Question: I have tried most of the related 'XML*' colour options from the 'Fonts and Colors' but can not seem to find the correct one that changes the colour of the blue text in the picture below. In addition, none of them have a blue(or related) colour associated with them. This blue text appears for all 'name' attributes.
The snippet is from an 'app.config' file. What is the correct 'Fonts and Colors' option I can use to change the colour of the 'name' value?

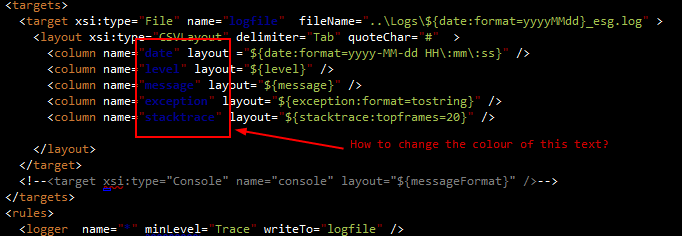
Answer: I've just done some tests and changing the "XML Attribute Value" foreground colour to bold and purple seems to work using this test XML
'''
<targets>
<column name="test" layout="${}"/>
</targets>
'''
In visual studio it looks like this

If you've tried that and it doesn't work then maybe one of your plugins is interfering, in this case try disabling all your extensions and see if that fixes the problem.
---
Since this pointed me in the correct direction, it would that the 'VSCommands' extension adds additional options for Fonts and Colors which override the default ones. These remain in Visual Studio even after uninstalling the extension.